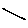
Label: line